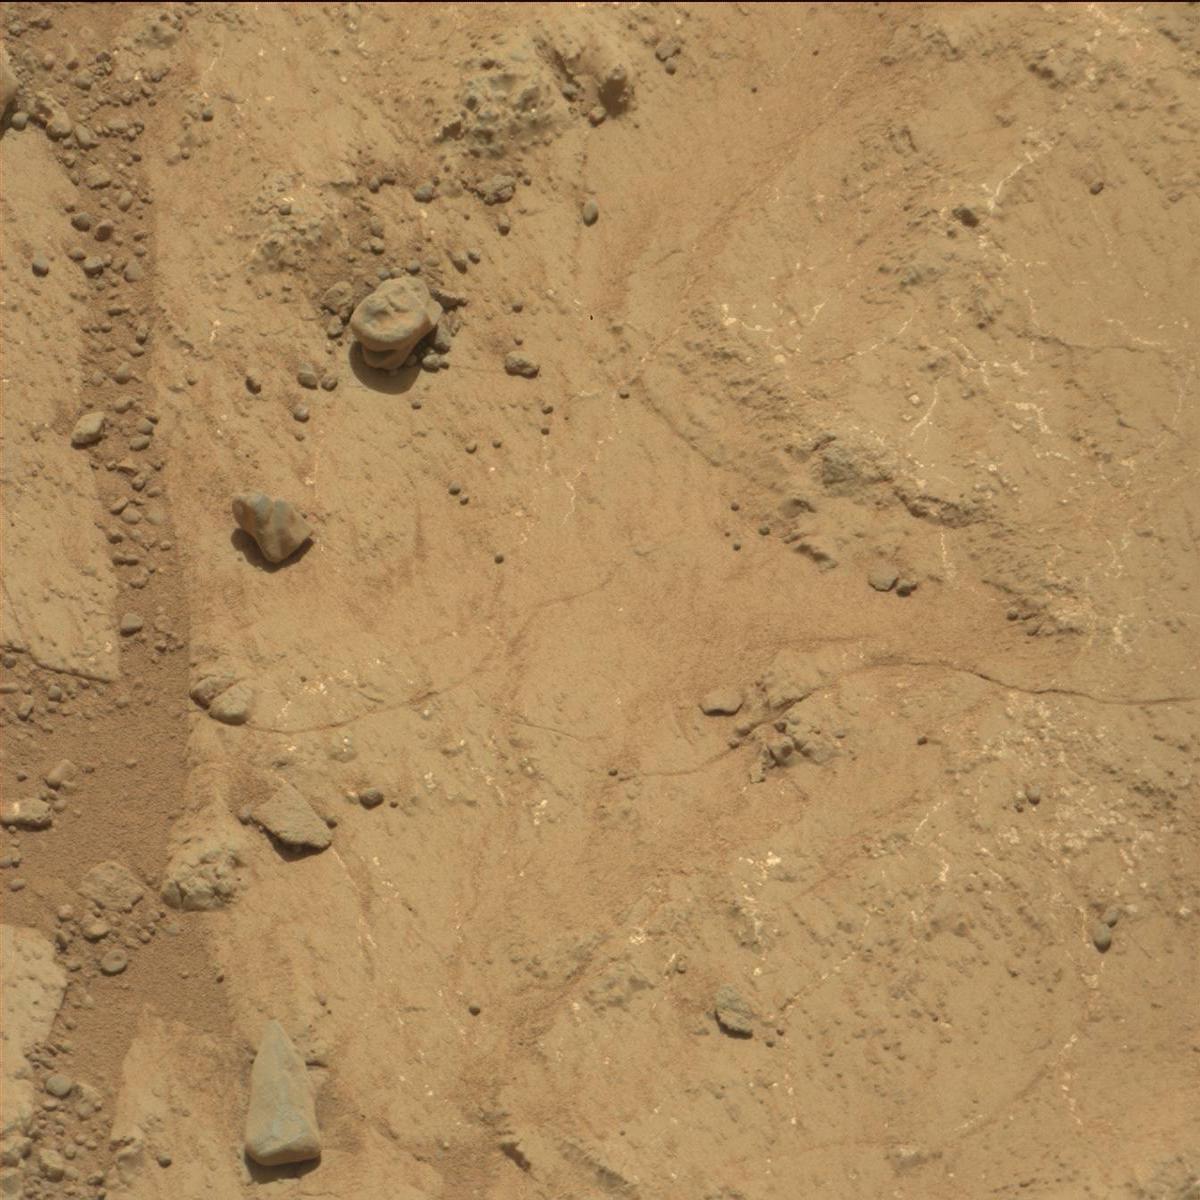
Terrain classes present: Bedrock, Rock, Sand / Soil